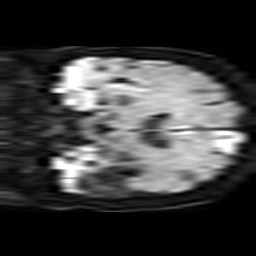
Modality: TRACE
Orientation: coronal
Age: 73
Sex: female
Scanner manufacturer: philips
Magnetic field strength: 3 T
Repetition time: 3.8 s
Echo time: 0.06134 s